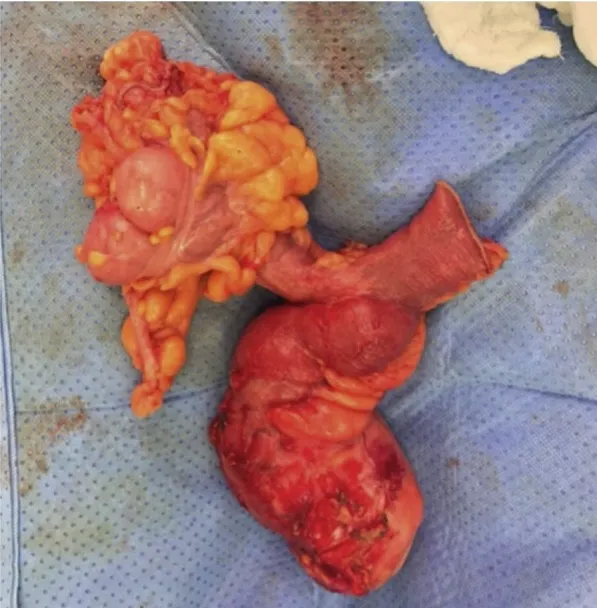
Resected bowel of 62 year old male patient, diagnosed with ileum diverticulum associated with abdominal wall abscess.
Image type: medical_photograph (other_medical_photograph)